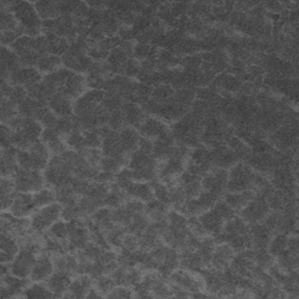
Label: frost